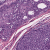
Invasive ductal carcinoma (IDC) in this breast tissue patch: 0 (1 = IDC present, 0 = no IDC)